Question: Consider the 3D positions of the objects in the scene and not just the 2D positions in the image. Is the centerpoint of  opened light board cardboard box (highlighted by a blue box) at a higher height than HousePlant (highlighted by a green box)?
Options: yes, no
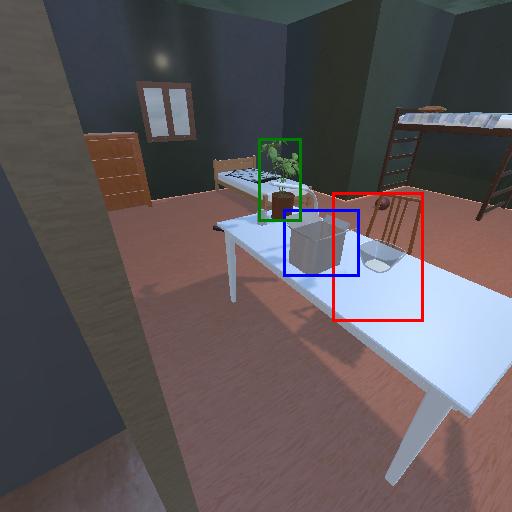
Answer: yes